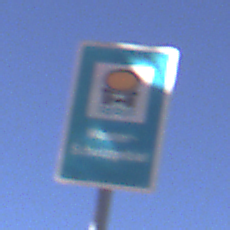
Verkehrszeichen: Wasserschutzgebiet
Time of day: Midday
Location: Outdoor (Nature)
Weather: Clear
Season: NotSpecified
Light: Natural